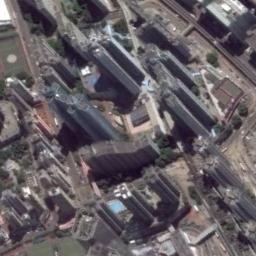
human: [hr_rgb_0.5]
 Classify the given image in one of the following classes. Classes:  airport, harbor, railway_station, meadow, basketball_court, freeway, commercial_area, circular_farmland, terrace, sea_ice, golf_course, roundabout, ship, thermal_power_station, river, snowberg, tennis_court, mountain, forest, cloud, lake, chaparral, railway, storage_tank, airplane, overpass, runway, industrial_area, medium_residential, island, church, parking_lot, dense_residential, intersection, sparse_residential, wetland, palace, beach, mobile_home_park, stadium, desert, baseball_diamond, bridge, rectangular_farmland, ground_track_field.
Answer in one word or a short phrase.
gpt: commercial_area